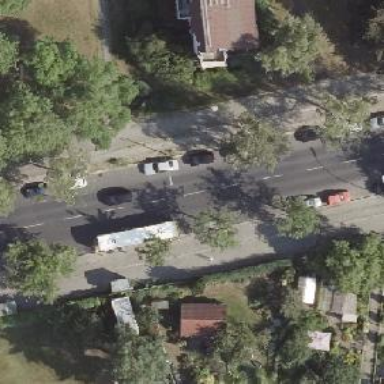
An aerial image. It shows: Secondary road with asphalt surface. There is separate sidewalk and cycle track along the road.